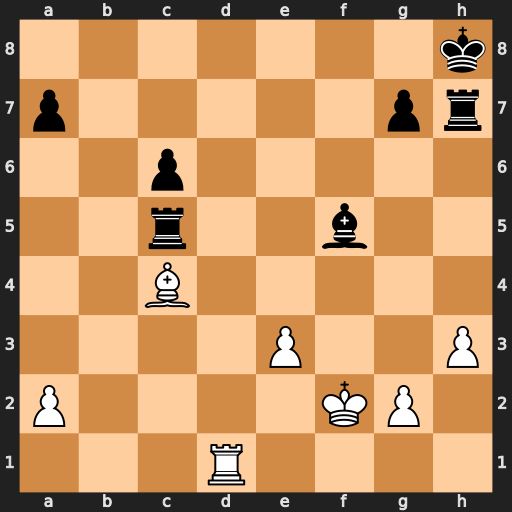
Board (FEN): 7k/p5pr/2p5/2r2b2/2B5/4P2P/P4KP1/3R4
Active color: w
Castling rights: -
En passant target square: -
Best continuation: Rd8#